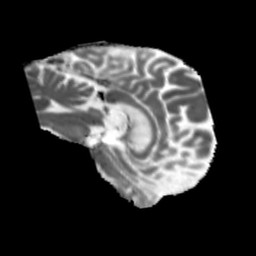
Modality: MD
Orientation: sagittal
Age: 60
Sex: male
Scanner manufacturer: siemens
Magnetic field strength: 3 T
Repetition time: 5.47 s
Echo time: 0.0854 s